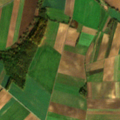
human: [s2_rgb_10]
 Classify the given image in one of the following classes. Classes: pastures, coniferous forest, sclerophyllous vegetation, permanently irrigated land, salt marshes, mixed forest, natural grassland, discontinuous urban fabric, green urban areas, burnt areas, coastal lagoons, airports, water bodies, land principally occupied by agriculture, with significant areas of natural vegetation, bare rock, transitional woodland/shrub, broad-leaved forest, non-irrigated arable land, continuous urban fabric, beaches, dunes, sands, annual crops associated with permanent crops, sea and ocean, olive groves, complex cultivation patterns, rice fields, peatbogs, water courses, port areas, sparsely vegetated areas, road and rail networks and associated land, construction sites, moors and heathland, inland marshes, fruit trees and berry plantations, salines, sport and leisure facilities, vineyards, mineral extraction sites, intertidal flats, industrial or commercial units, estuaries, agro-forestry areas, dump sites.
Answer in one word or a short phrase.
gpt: non-irrigated arable land, land principally occupied by agriculture, with significant areas of natural vegetation